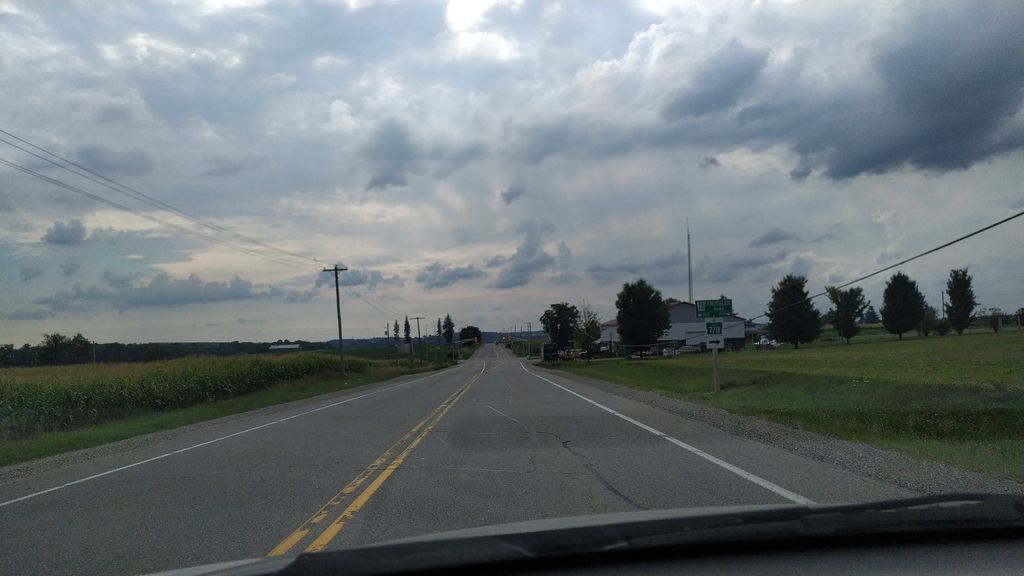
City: kitchener-waterloo